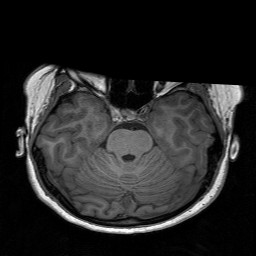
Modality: T1w
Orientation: coronal
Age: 23
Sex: female
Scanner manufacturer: siemens
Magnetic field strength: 3 T
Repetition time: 1.9 s
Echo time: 0.00226 s